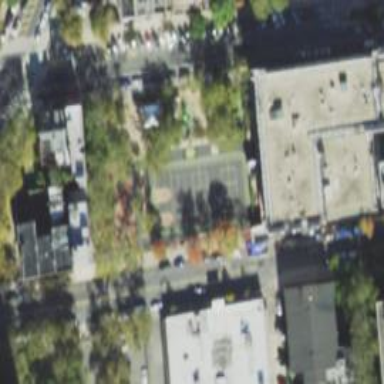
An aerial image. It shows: Basketball court on pitch.